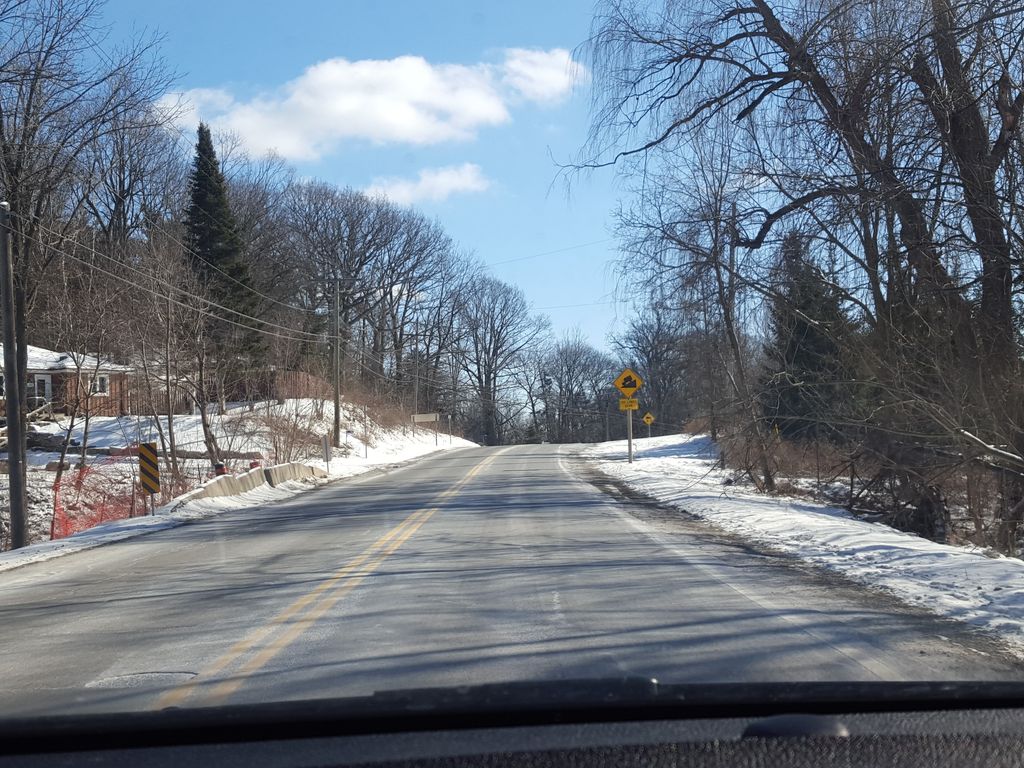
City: hamilton